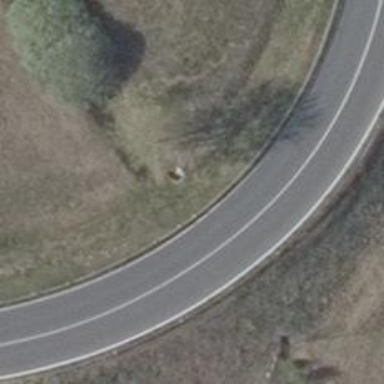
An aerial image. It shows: Motorway trunk link.